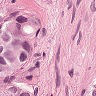
Metastatic tissue present: yes